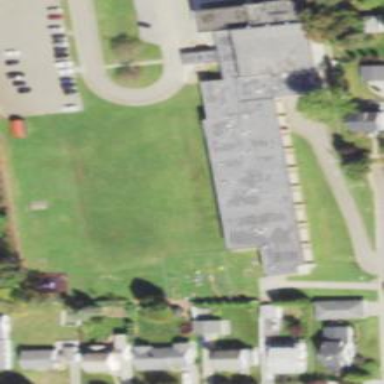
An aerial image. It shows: School building.